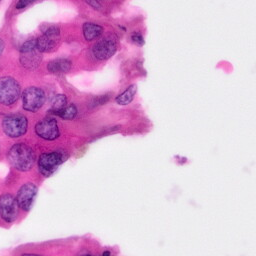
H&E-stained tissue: Pancreatic